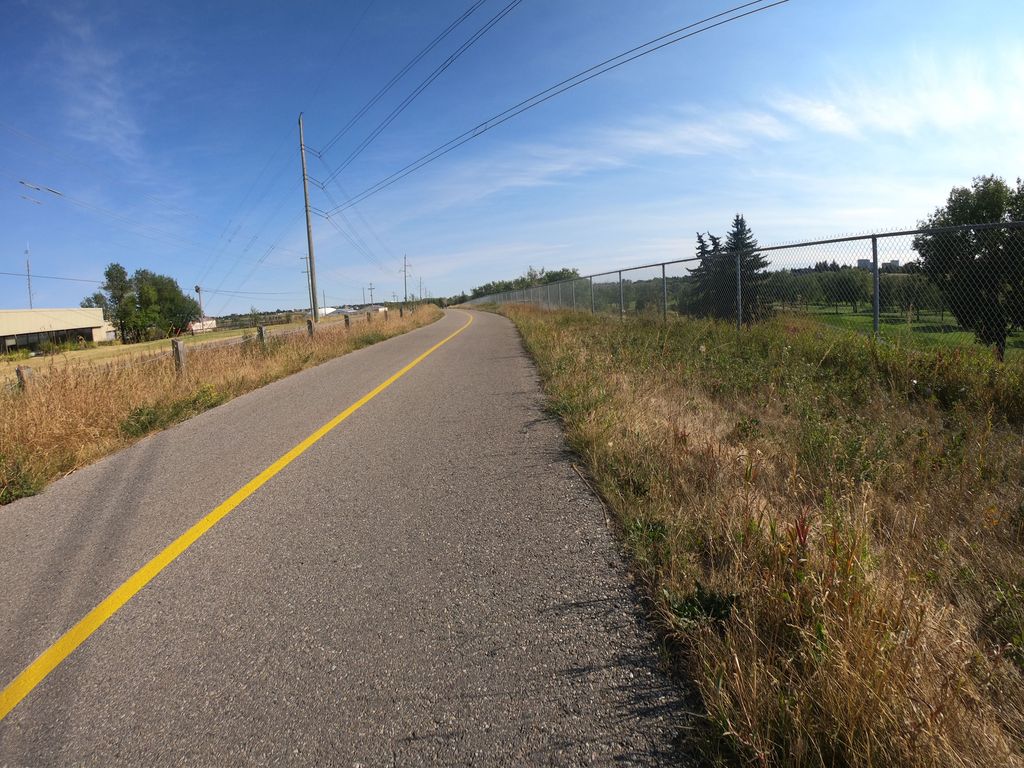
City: calgary